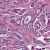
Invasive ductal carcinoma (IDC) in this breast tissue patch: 1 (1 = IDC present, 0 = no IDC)